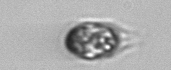
Label: Mesodinium